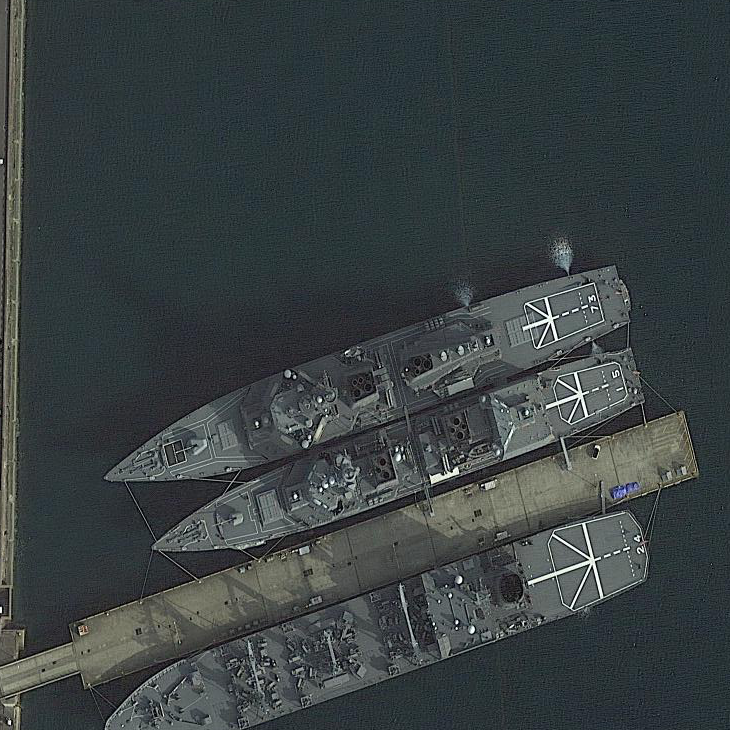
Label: destroyer